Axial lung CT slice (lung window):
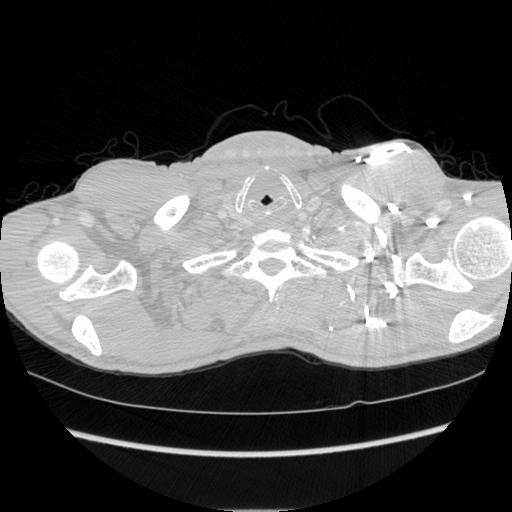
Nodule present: no